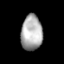
Tissue: lung
Cell type: Endothelial cells
Senescence score: 0.6083
Nuclear area (px): 737
Mean DAPI intensity: 172.692